Field crop: tomato
Growth stage: 2
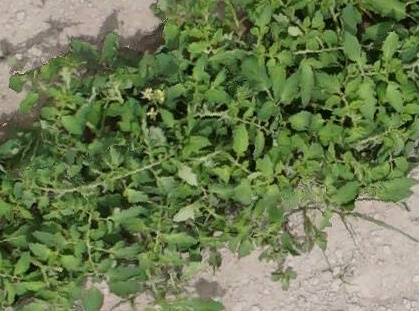
Species: tomato